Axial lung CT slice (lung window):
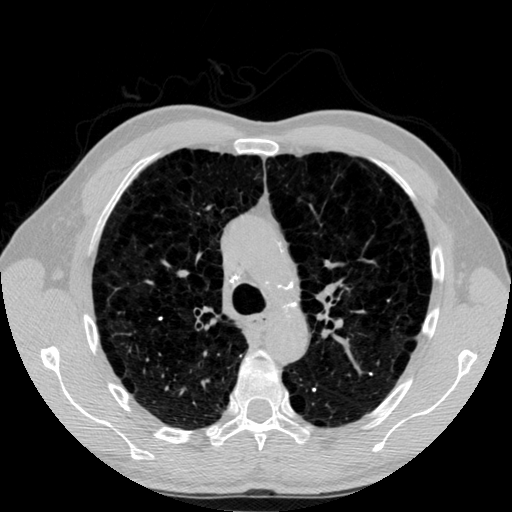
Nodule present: no